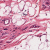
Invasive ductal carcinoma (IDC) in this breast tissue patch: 0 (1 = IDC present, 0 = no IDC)